Brain MRI, t1w sequence, axial 2D slice.
Patient: age 39, sex F, weight 95 kg, height 1.95 m
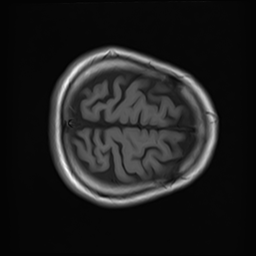